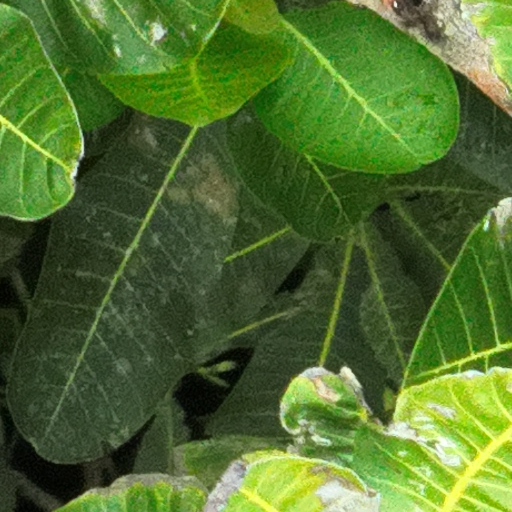
Species: Anacardium occidentale
GBIF accepted scientific name: Anacardium occidentale
Crown area (m\u00b2): 420.224